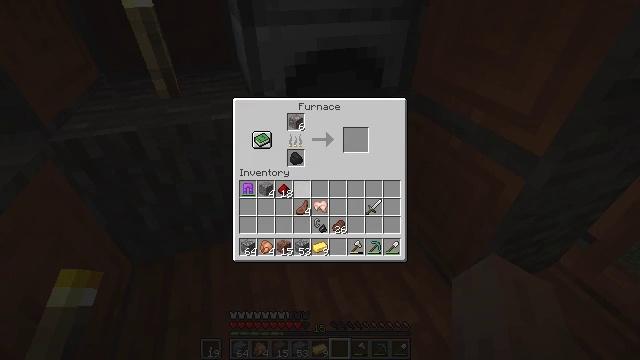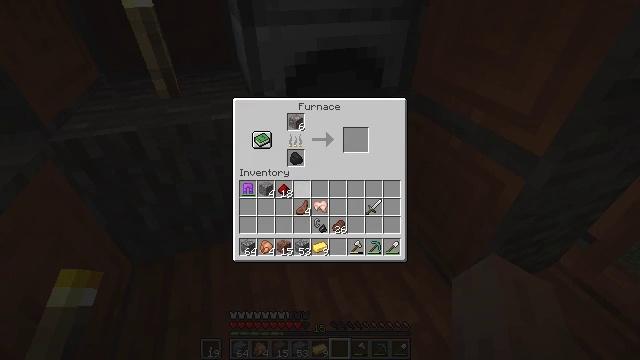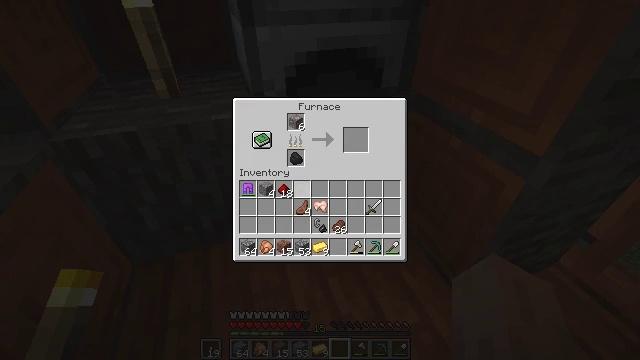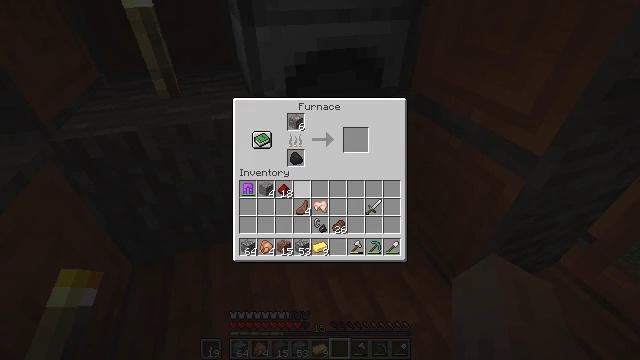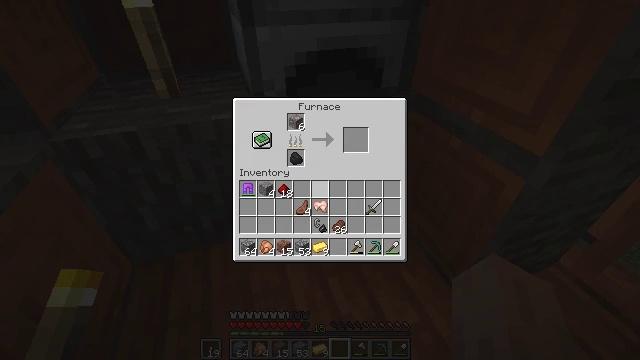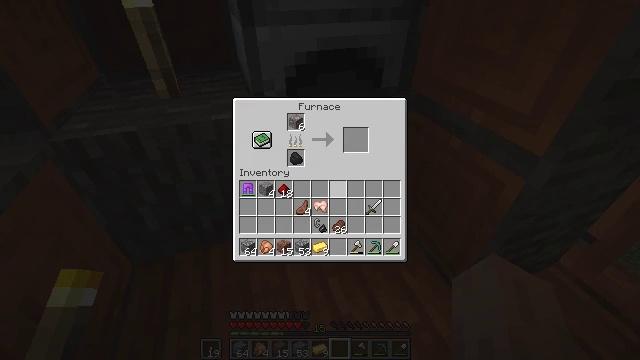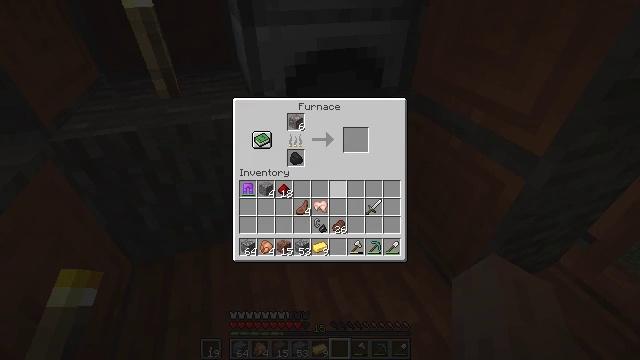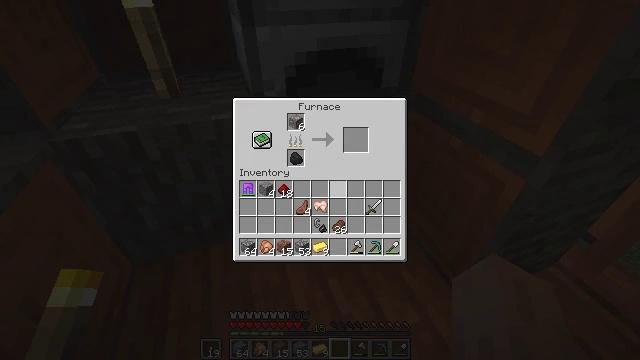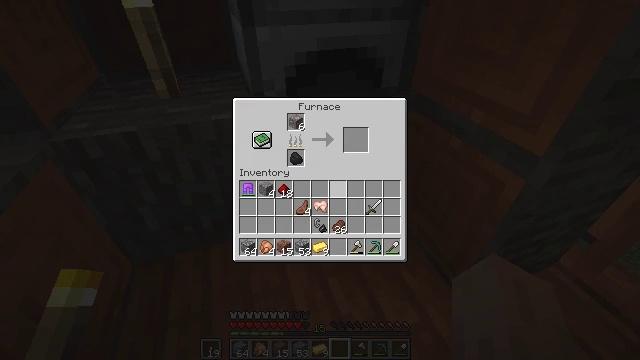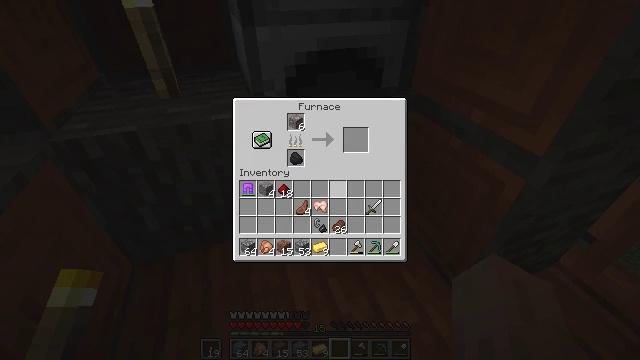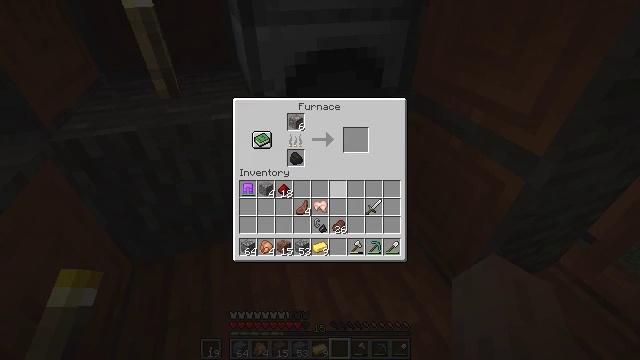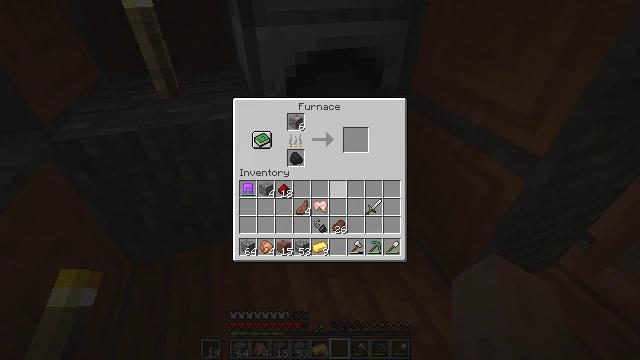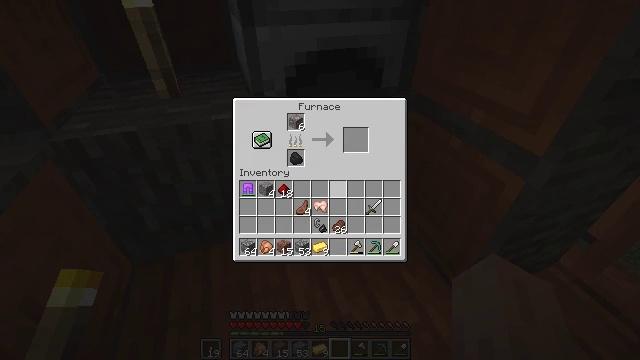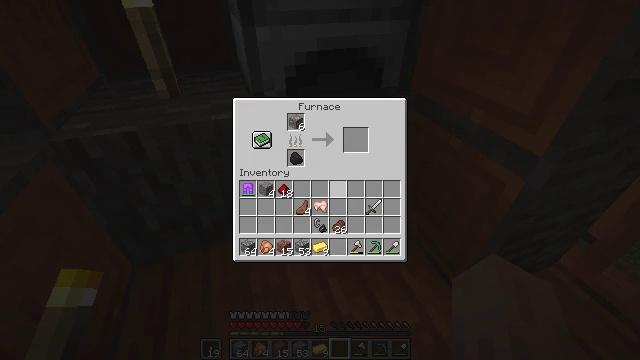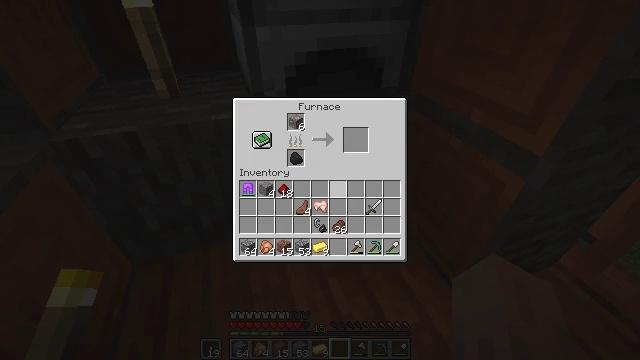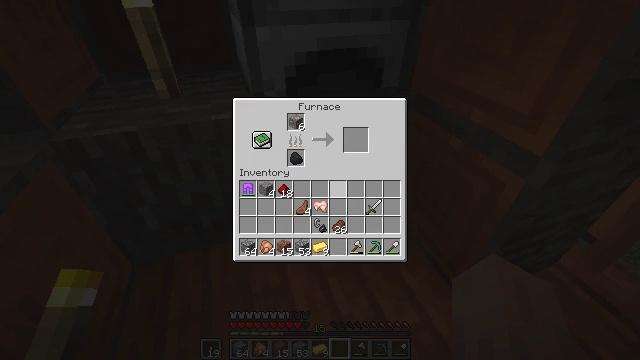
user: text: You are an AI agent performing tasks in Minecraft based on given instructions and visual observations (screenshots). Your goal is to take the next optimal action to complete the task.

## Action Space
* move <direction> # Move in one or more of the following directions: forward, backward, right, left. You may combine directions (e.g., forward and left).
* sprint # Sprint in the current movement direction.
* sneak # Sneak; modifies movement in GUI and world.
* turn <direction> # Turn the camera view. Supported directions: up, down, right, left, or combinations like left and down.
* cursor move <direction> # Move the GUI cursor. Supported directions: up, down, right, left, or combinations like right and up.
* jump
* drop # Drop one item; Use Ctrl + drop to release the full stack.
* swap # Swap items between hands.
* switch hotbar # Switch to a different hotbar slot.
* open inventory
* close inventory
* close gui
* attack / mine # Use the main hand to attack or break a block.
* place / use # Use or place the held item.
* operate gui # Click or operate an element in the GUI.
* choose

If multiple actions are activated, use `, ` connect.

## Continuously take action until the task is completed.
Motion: motion action
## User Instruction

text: Form a golden helmet using the crafting table and gold.
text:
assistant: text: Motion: sneak
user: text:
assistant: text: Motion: sneak
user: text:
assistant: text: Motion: sneak, cursor move right
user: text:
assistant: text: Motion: sneak, cursor move right
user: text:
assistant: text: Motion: sneak, cursor move right
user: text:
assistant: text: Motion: sneak
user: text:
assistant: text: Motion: sneak
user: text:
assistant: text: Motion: sneak
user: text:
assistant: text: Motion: sneak
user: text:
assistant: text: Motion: sneak
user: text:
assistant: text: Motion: no_op
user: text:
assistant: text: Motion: no_op
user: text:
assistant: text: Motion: no_op
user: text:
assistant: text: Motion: no_op
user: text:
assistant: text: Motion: no_op
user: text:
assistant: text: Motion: no_op
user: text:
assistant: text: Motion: no_op
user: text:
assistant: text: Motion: no_op
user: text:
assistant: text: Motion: no_op
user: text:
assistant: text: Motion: no_op
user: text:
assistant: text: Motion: no_op
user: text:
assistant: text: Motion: no_op
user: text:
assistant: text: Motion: no_op
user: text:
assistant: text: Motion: no_op
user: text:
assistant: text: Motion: no_op
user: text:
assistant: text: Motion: no_op
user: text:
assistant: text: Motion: no_op
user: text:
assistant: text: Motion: no_op
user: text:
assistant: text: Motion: no_op
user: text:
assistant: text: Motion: no_op